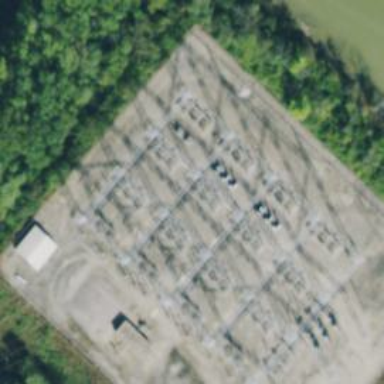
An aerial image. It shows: Power substation with transmission level designation. It is enclosed by fence.